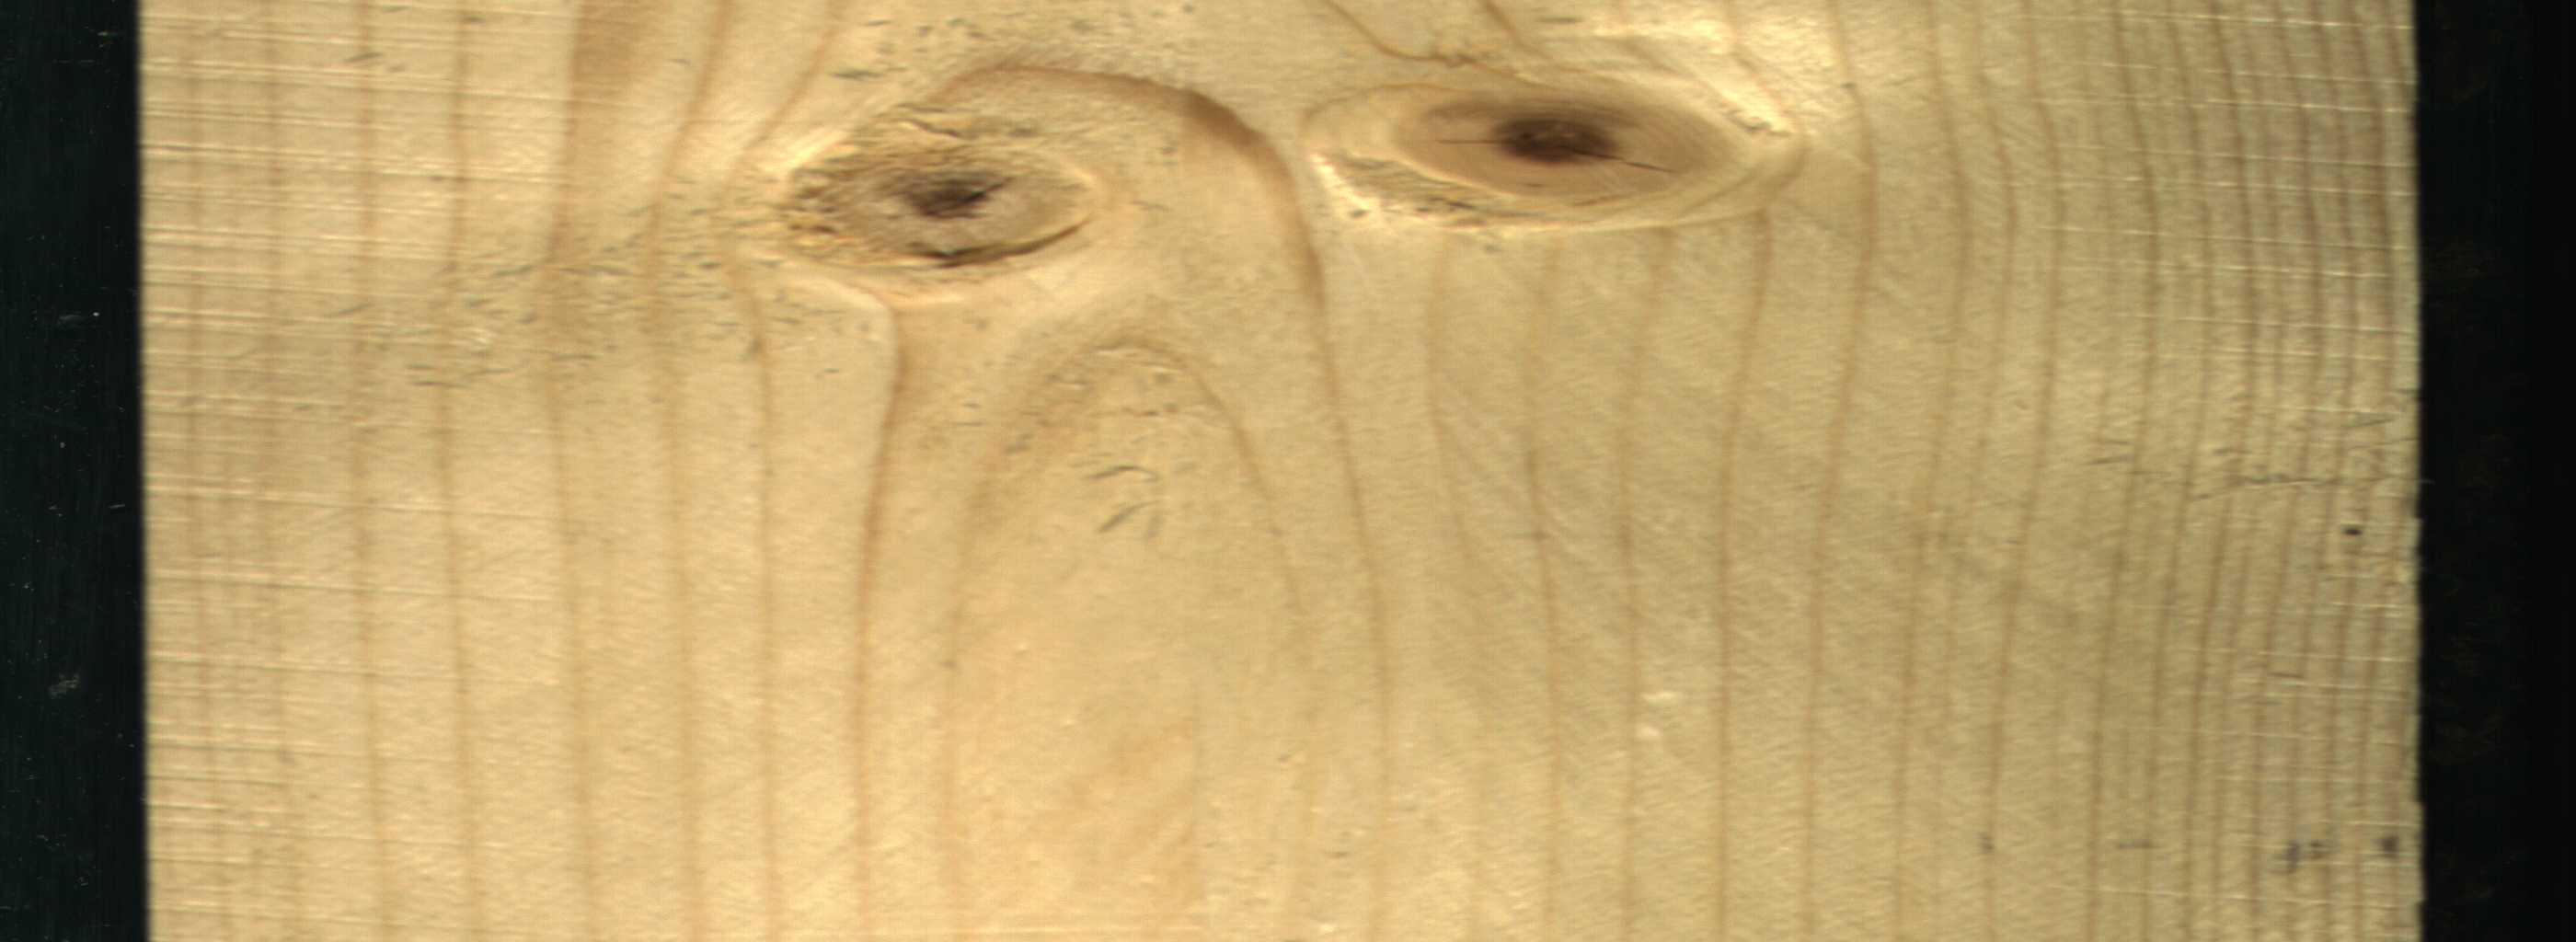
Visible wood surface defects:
knot_with_crack
Live_Knot